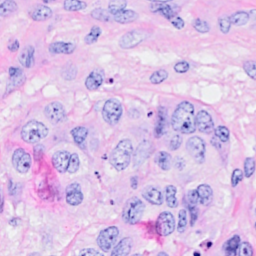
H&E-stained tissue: Breast